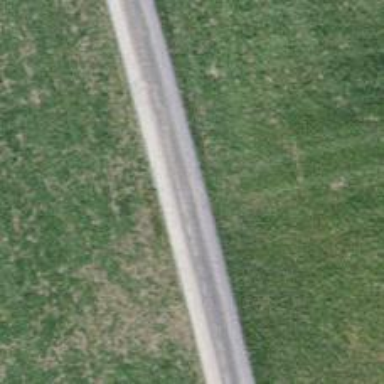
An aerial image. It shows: Unpaved track with grade2 quality type.